Question: I want to develop a layout with a very simple ImageView and a Listview binded in a Relativelayout . Now for a better user experience I want to delete the Image view by swiping it left or right same like what is implemented in android Gmail app to delete emails.
Implementing it on a listview item is very simple and there are many tuts and sample codes are available over the internet including the official Google I/O talk on animation and explained in a very good way by Chet Hasse here
<URL>
but I don't require to implement it on the listview items insted I want to implement it in more generic way. In my case I want the same behaviour for my ImageView item as one view and ListView another . Like shown below

As soon as the ImageView item is deleted the whole ListView should smoothly come on the top.
I have tried many way to implement the same without any success.
Suggest me the approach or some samples to do this which is supported in Gingerbread and above android OS.
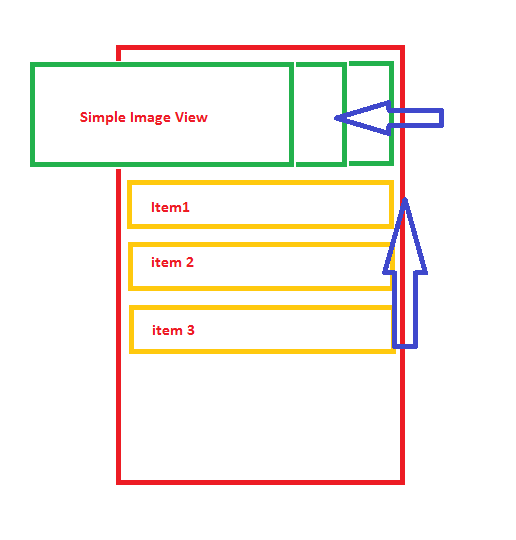
Answer: You can use this code:
<URL>
As described in <URL> this code works for android 14+.
You can use the NineOldAndroids <URL> to support old versions of Android, or use the Jake Wharton's port:
<URL>